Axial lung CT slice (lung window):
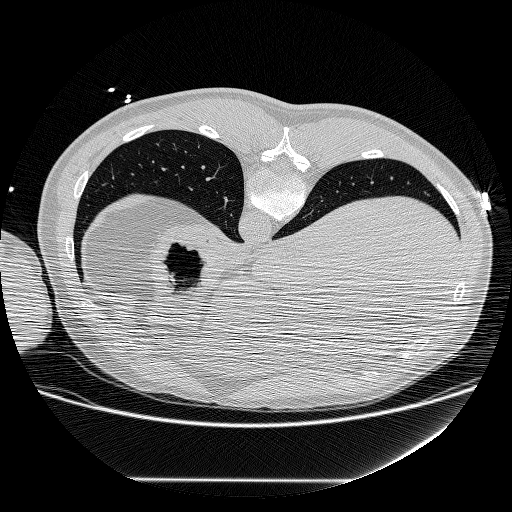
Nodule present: no